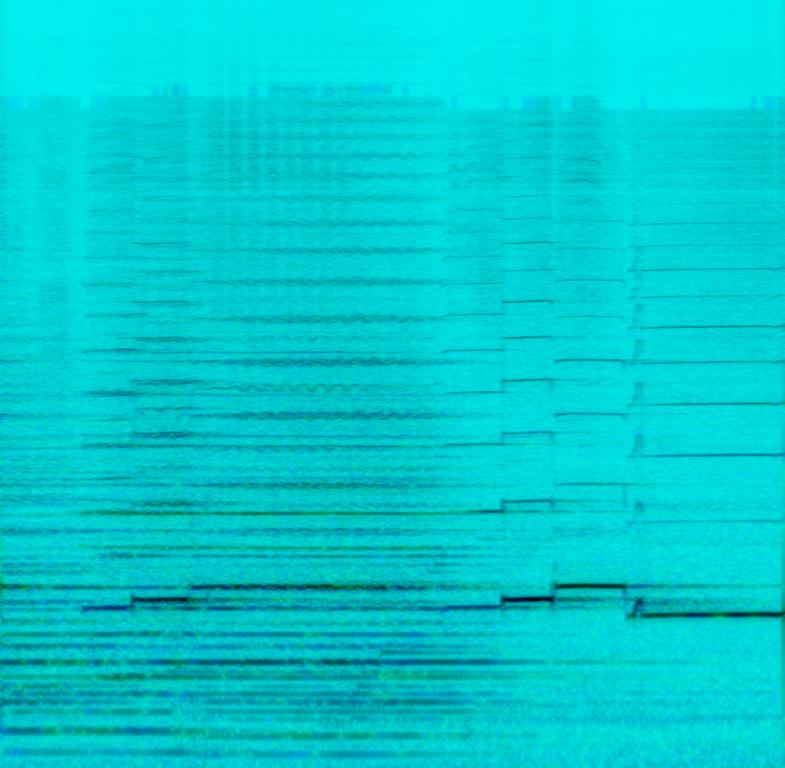
The song is an instrumental. The tempo is medium with a recorder being played with a lot of heart, accompanied by  string section harmony. The song is emotional and has a lot of spirit. The song is a western classical music masterpiece.